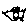
Label: bird